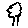
Label: tree